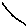
Label: line